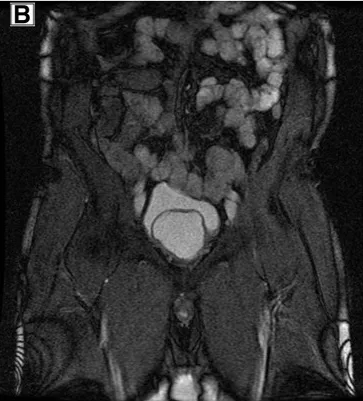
Cor 2d Fiesta MRI.
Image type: radiology (mri)